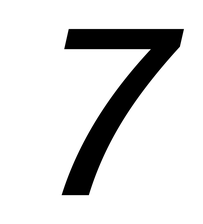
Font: InstrumentSans-Italic_Medium_Italic